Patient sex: F
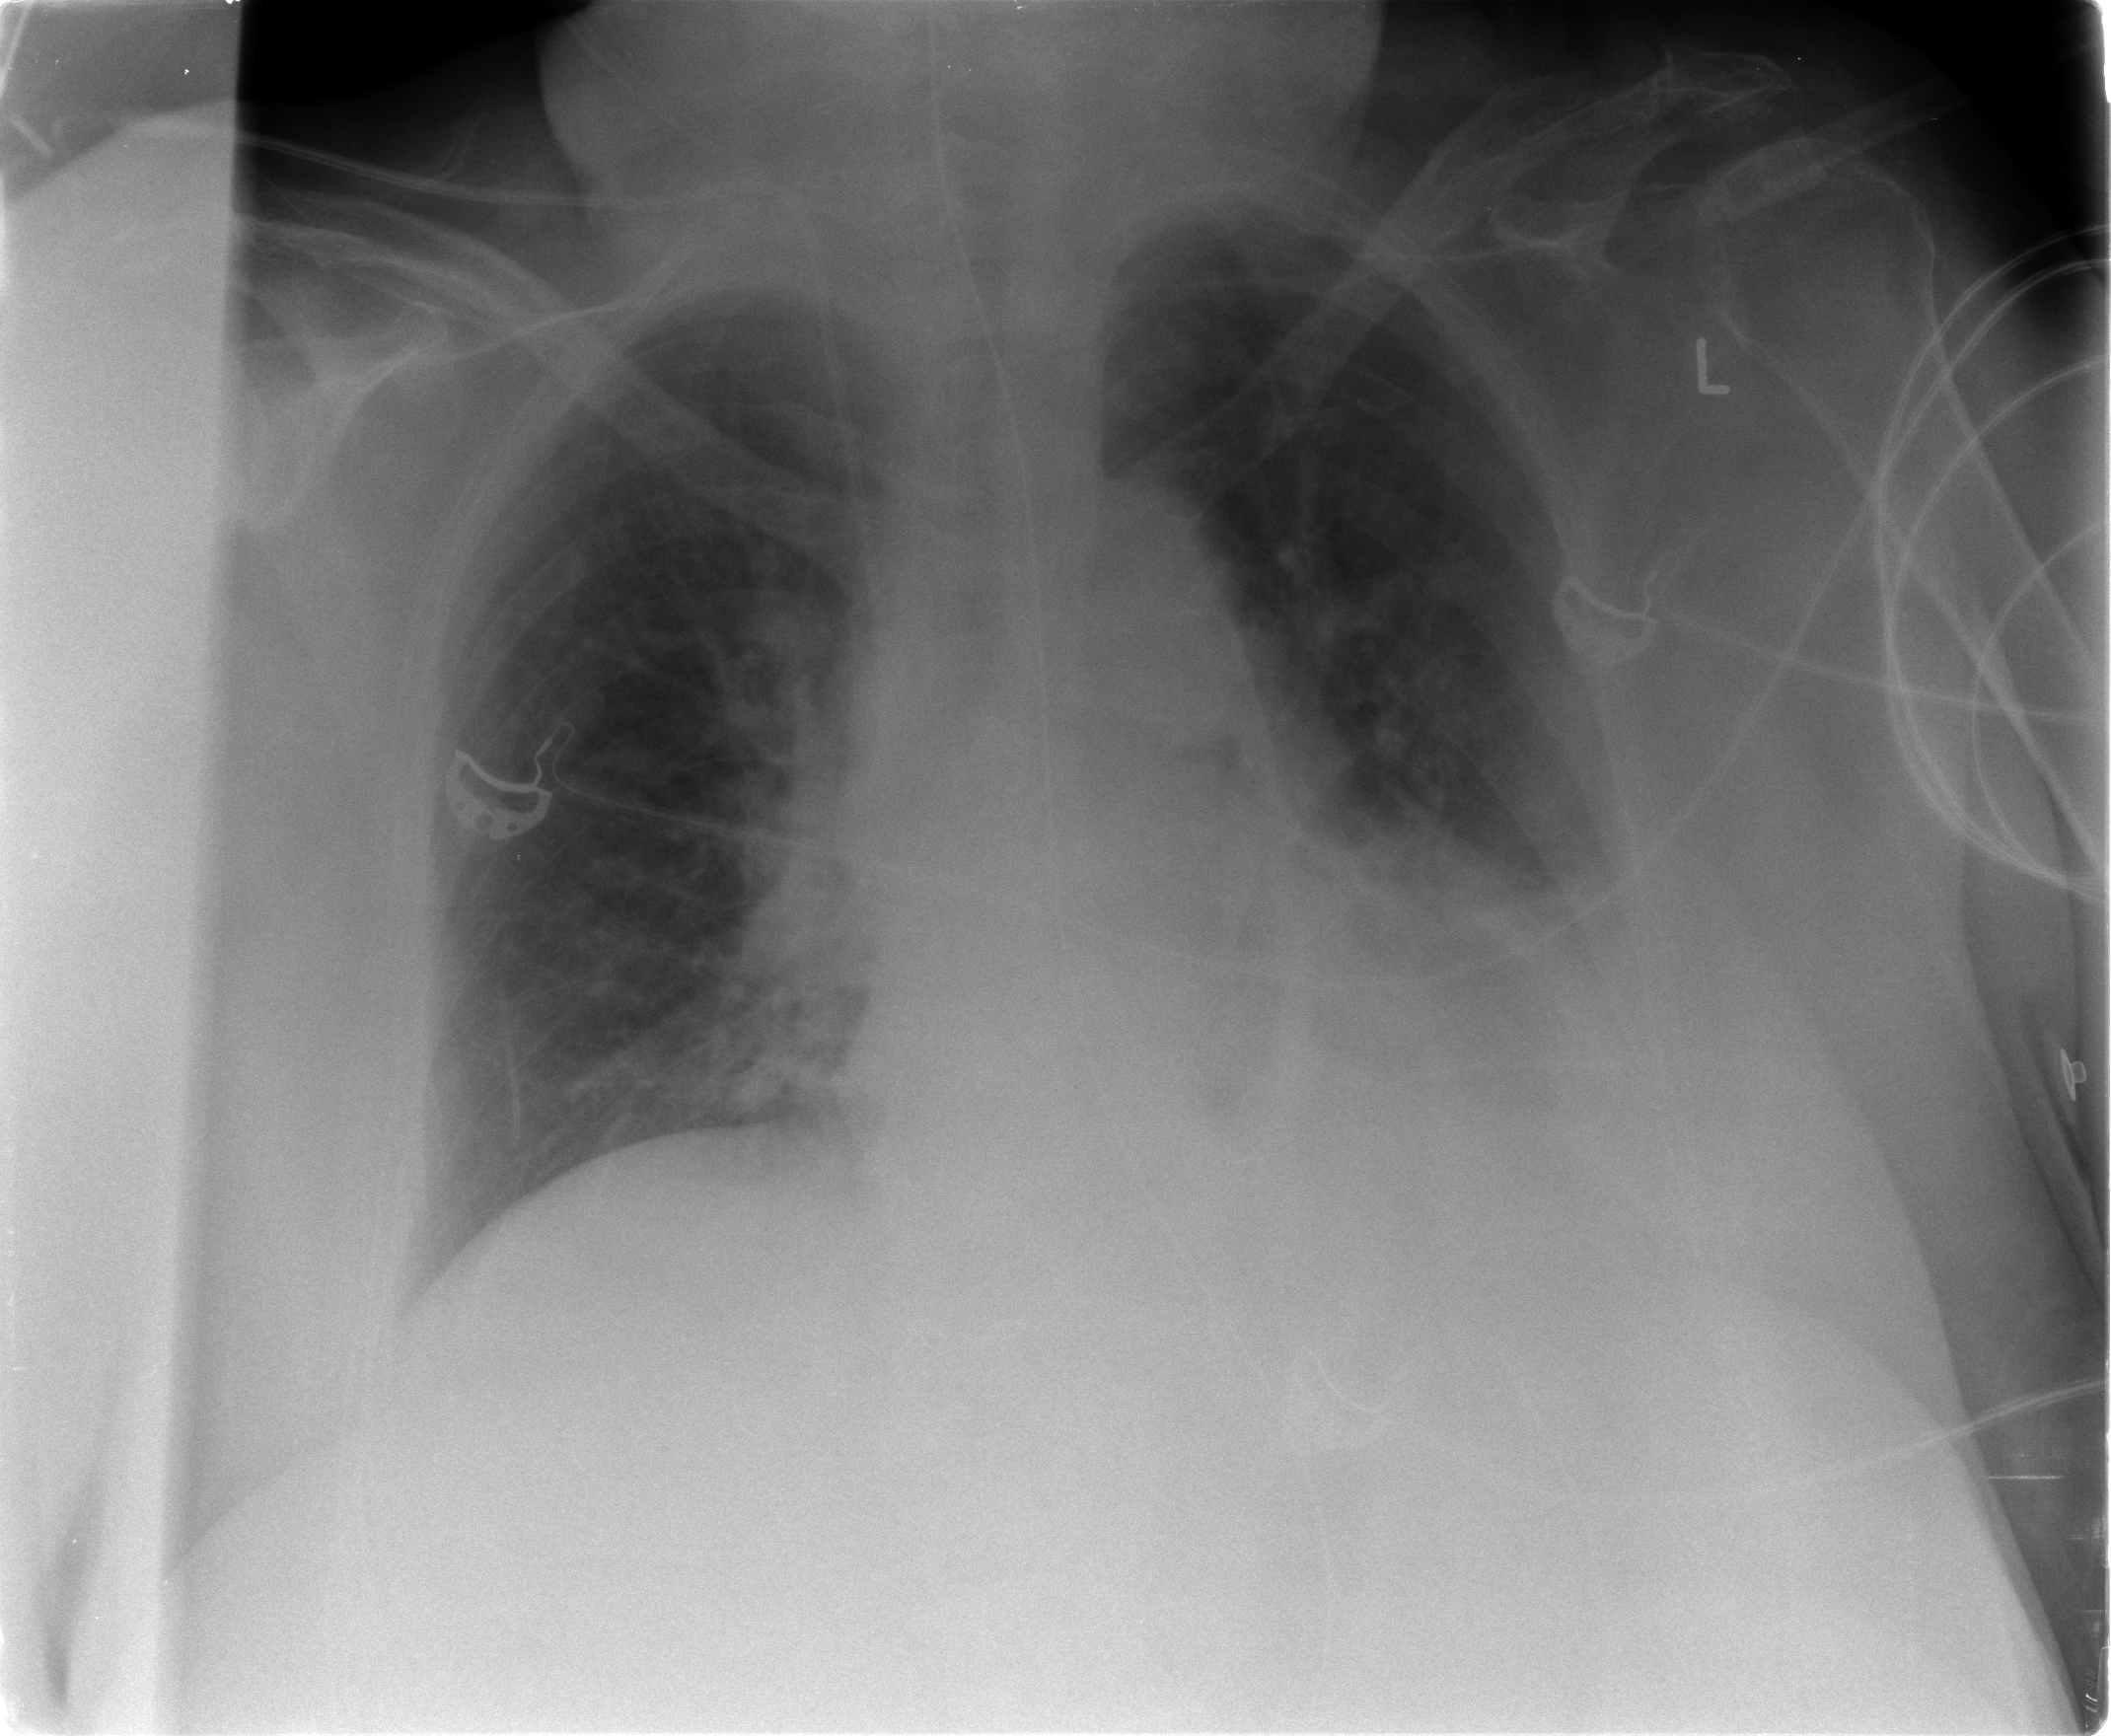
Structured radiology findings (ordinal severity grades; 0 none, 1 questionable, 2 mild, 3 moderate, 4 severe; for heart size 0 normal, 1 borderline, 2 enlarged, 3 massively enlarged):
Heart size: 1
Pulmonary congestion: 2
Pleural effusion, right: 0
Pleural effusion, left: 2
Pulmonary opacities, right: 0
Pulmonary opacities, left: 0
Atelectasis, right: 2
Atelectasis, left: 2